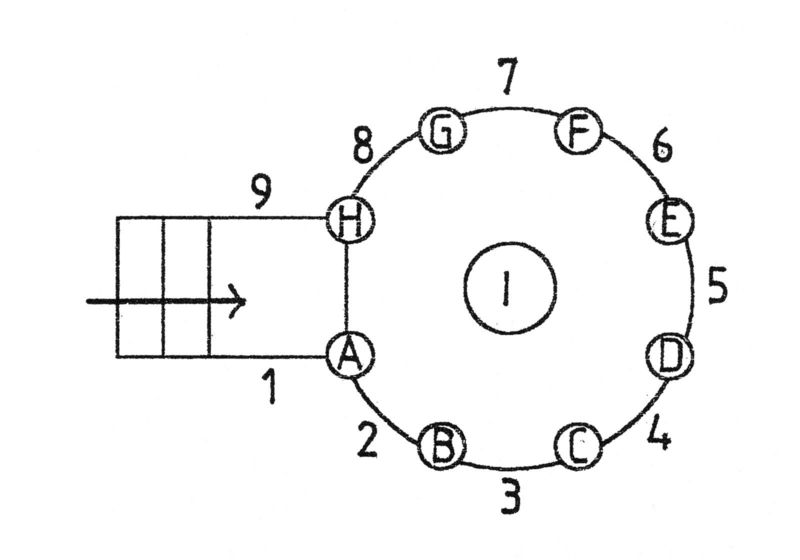
Titel: Pisani-Kanzel
Künstler: Giovanni Pisano
Institution: Pisa, Dom S. Maria Maggiore
Schlagwörter: skizze, säulen, zeichnung, bühne, kreis, rund, treppe, zahlen, ziffern, arena, eingang, rechteck, buchstaben, kreise, beschriftung, entwurf, richtung, plan, nummerierung, pfeil, quadrat, viereck, bau, anordnung, reihenfolge, rondell, rundbau, mathematik, alphabet, abschnitt